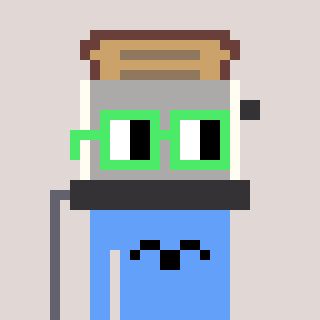
a pixel art character with square light green glasses, a toaster-shaped head and a blue-colored body on a warm background